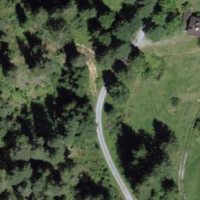
EUNIS habitat code: 43
Species observed at this site:
Berberis vulgaris